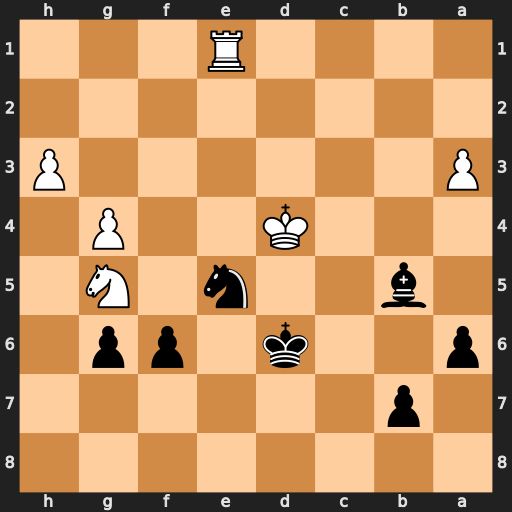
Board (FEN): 8/1p6/p2k1pp1/1b2n1N1/3K2P1/P6P/8/4R3
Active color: b
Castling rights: -
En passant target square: -
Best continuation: Nc6+ Ke4 fxg5